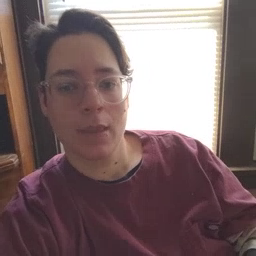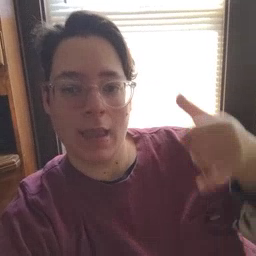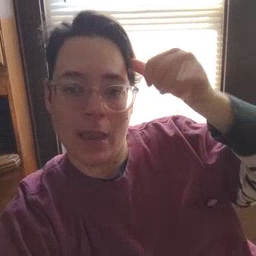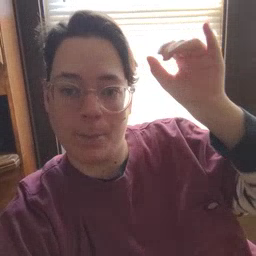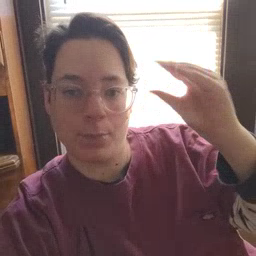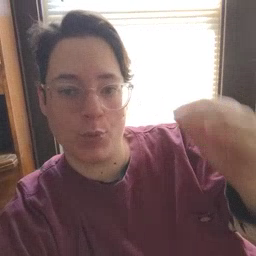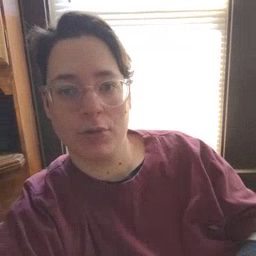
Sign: cowboy